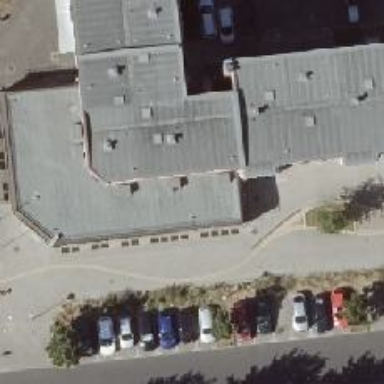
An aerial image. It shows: Commercial building with flat roof.